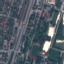
Land use / land cover class: Industrial